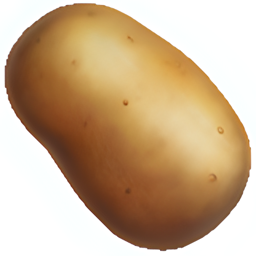
Name: potato
Emoji: 🥔
Group: Food & Drink
Sub-group: food-vegetable